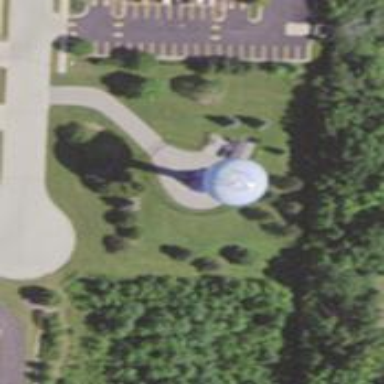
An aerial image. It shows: Water tower that is man-made.